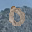
Label: 0